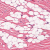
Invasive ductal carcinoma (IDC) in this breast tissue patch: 0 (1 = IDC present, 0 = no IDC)